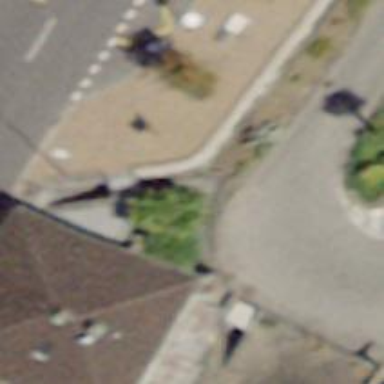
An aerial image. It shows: Set of steps on the road.